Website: bh-photo
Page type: address-validator
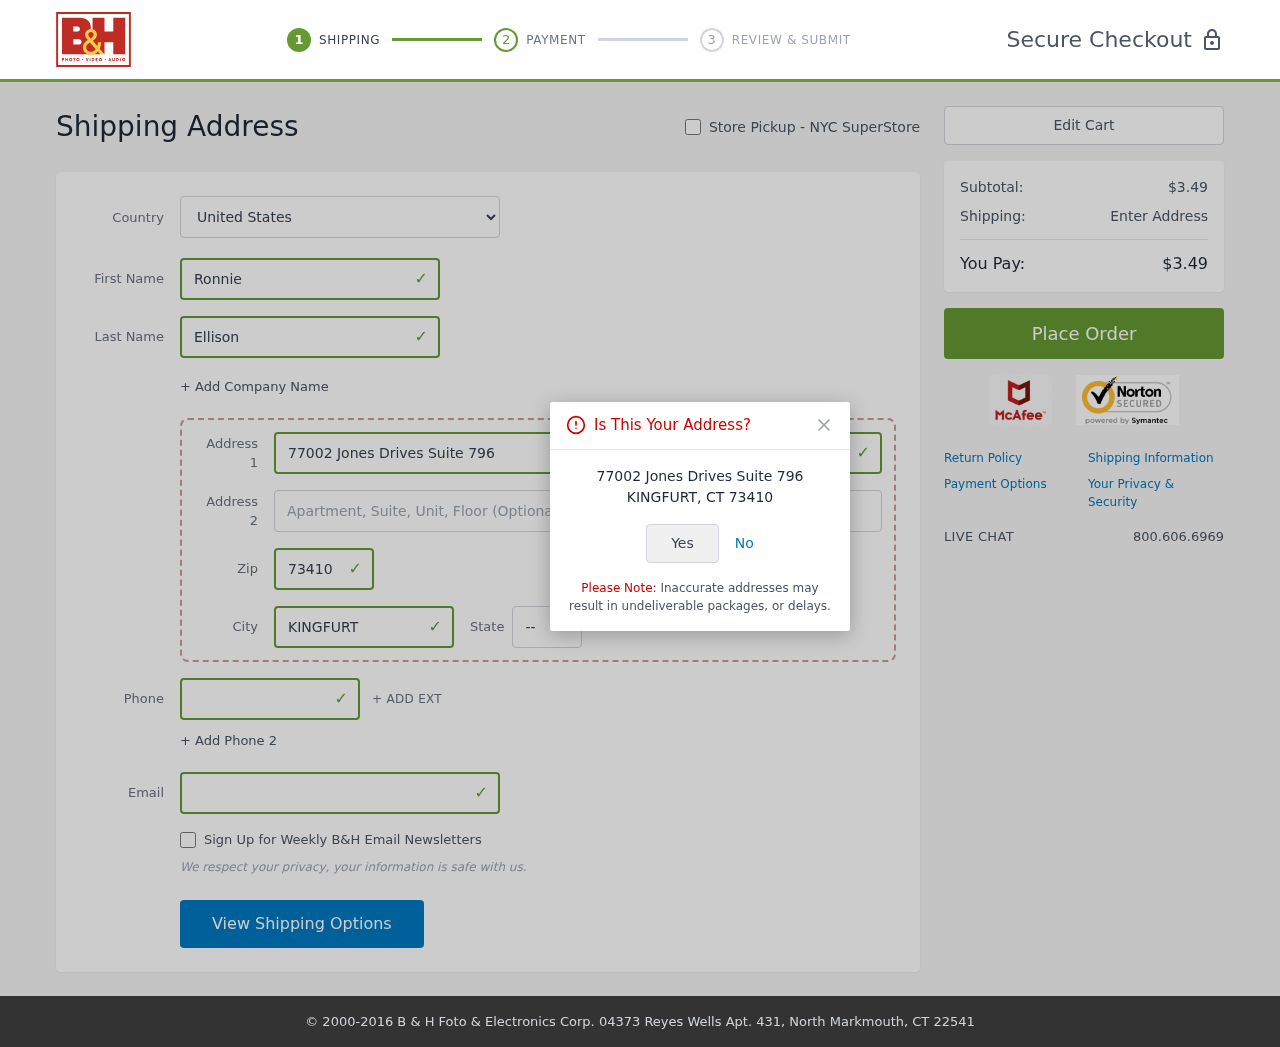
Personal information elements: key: PII_CITY
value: Kingfurt
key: PII_COUNTRY
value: United States
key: PII_EMAIL
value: ronnie_ellison@hotmail.com
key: PII_FIRSTNAME
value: Ronnie
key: PII_LASTNAME
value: Ellison
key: PII_PHONE
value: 7254362691
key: PII_POSTCODE
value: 73410
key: PII_STATE_ABBR
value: CT
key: PII_STREET
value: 77002 Jones Drives Suite 796
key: PII_CITY_CONFIRM
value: KINGFURT
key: PII_STATE_ABBR3
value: CT
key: PII_POSTCODE_FULL
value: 73410
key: PII_POSTCODE_NUMERIC
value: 73410
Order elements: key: ORDER_SUBTOTAL
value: $3.49
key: ORDER_TOTAL
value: $3.49